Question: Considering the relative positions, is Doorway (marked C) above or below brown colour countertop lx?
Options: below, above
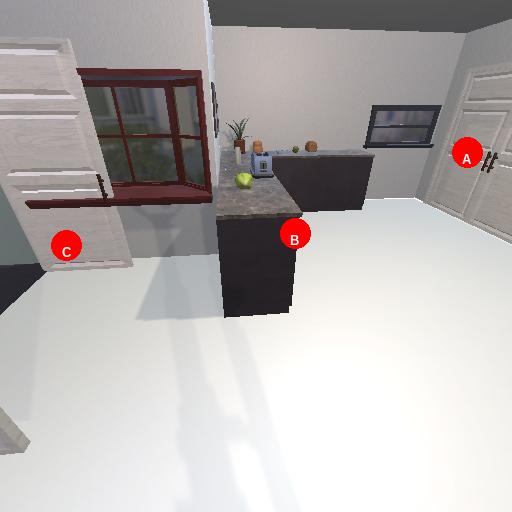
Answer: below